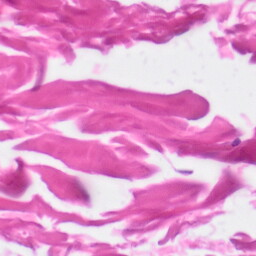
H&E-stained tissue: Skin